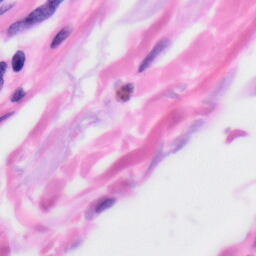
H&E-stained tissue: Skin